Question: '''
@model Survey.Models.TakeSurveyViewModel
@{
Layout = "~/Views/Shared/_SiteLayout.cshtml";
}
<h2>SURVEY : @Model.Title</h2>
<h3>@Model.Description</h3>
<hr />
@using (Html.BeginForm("SubmitSurvey", "HomePage", FormMethod.Post, new { id = "surveyForm" }))
{
for (int index = 0; index < Model.SurveyQuestions.Count; index++)
{
@* Editor Template - Null result *@
@*SurveyQuestionModel item = Model.SurveyQuestions[index];
@Html.EditorFor(x => item);*@
<p>@Model.SurveyQuestions[index].QuestionText</p>
@Html.DropDownListFor(item => Model.SurveyQuestions[index].OptionId, new SelectList(Model.SurveyQuestions[index].Options, "OptionId", "OptionText"), string.Empty)
}
<input type="submit" value="SubmitSurvey" />
}
'''
'''
public class TakeSurveyViewModel
{
public string Title { get; set; }
public string Description { get; set; }
public int SurveyId { get; set; }
public List<SurveyQuestionModel> SurveyQuestions { get; set; }
public TakeSurveyViewModel() { }
public TakeSurveyViewModel(int surveyId)
{
//Populate data - works ok.
}
}
'''
'''
public class SurveyQuestionModel
{
public int QuestionId { get; set; }
public string QuestionText { get; set; }
[Required(ErrorMessage = "Please select an option.")]
public int OptionId { get; set; }
public IEnumerable<QuestionOption> Options { get; set; }
}
'''
The page is rendering fine, with all the drop-downs with correct options. The id and name of each select is also unique -
'id="SurveyQuestions_3__OptionId" name="SurveyQuestions[3].OptionId"'
'''
[HttpPost]
public ActionResult SubmitSurvey(TakeSurveyViewModel model)
{
return !ModelState.IsValid ? TakeSurvey(model.SurveyId) : null;
}
'''
But clicking on the submit button, controller action model is null.
Edit: Removed the 2x HTML.BeginForm
Edit 2: SurveyQuestions now has public setter. The issue seem to be still there. Please see this image:

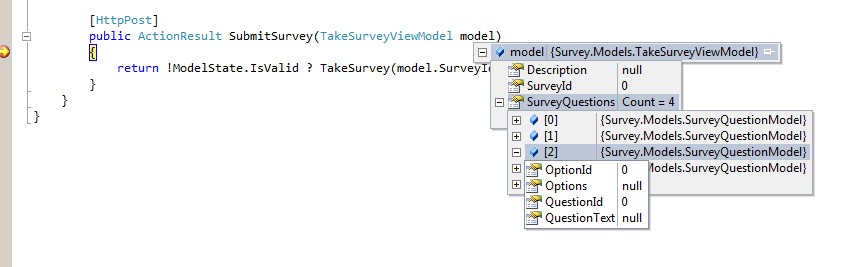
Answer: Is the problem that you have SurveyQuestions being a private set?
-old answer-
'using'